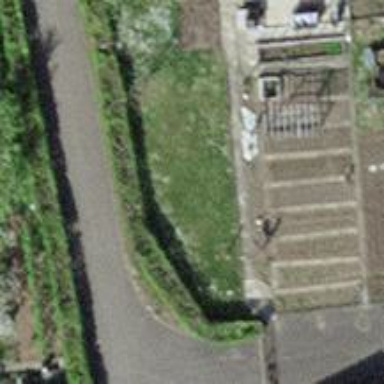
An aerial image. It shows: Hedge acting as barrier.